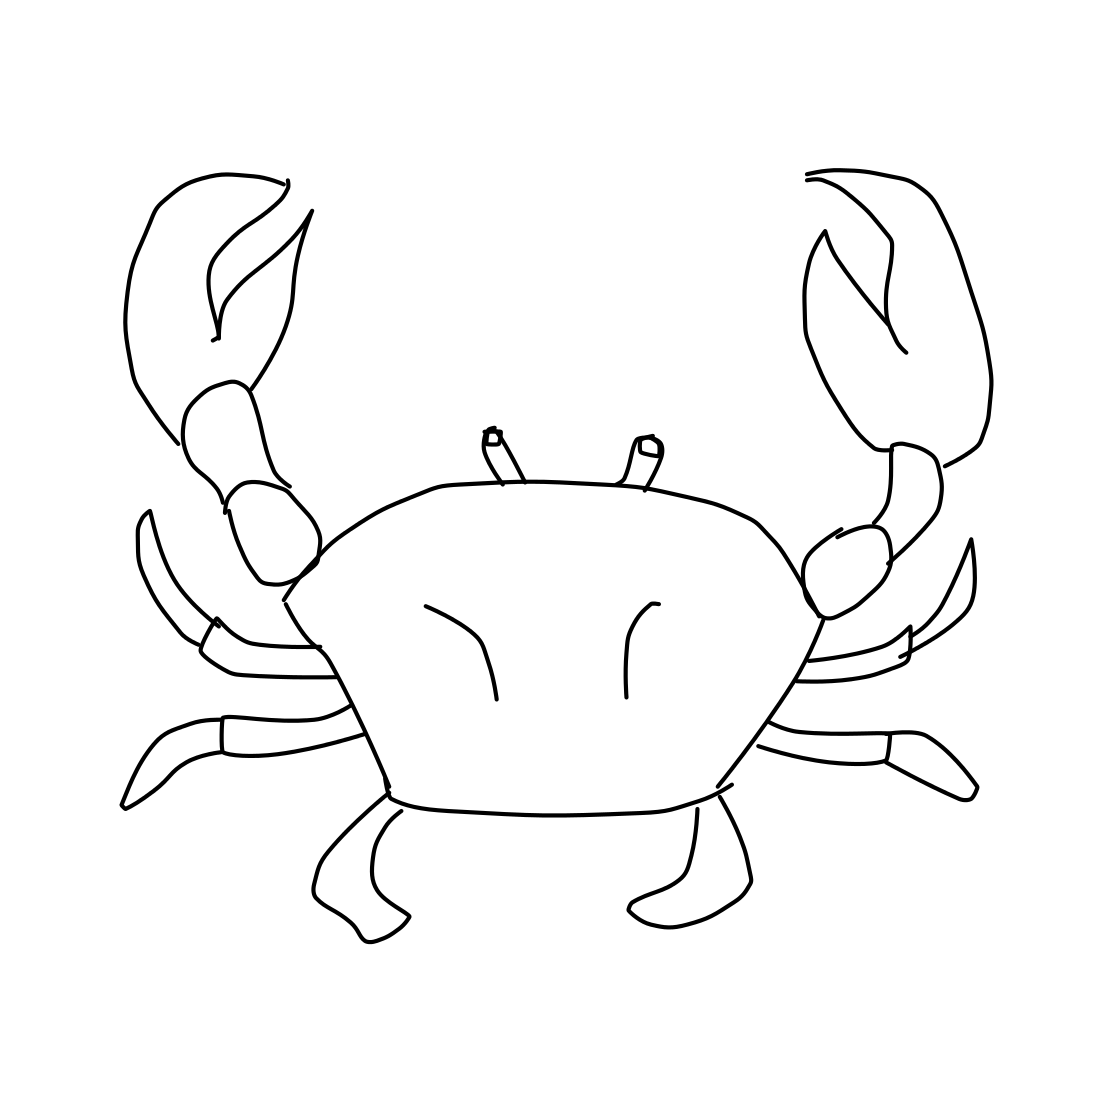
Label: crab